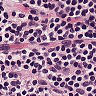
Metastatic tissue present: no